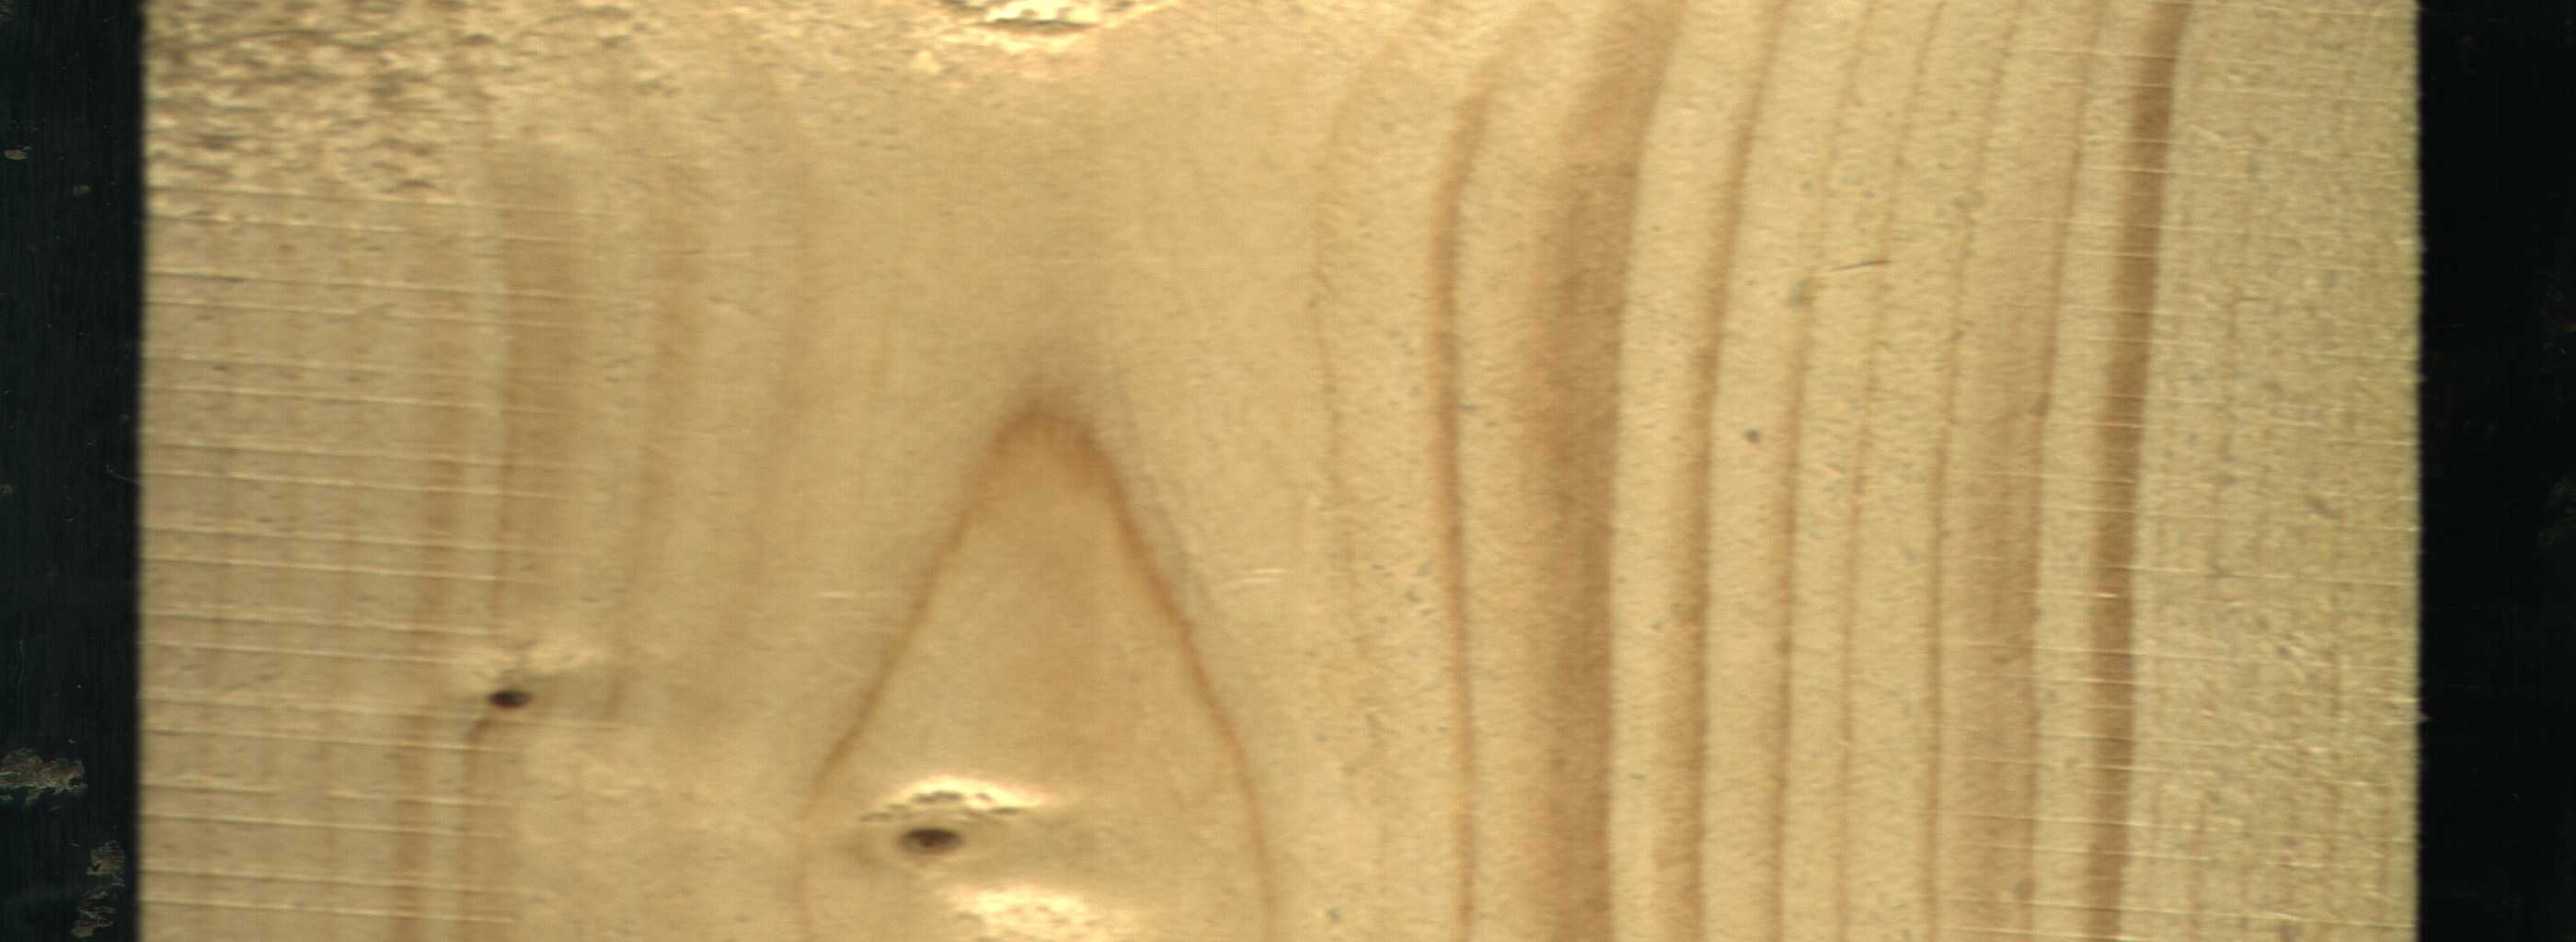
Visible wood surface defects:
Live_Knot
Live_Knot